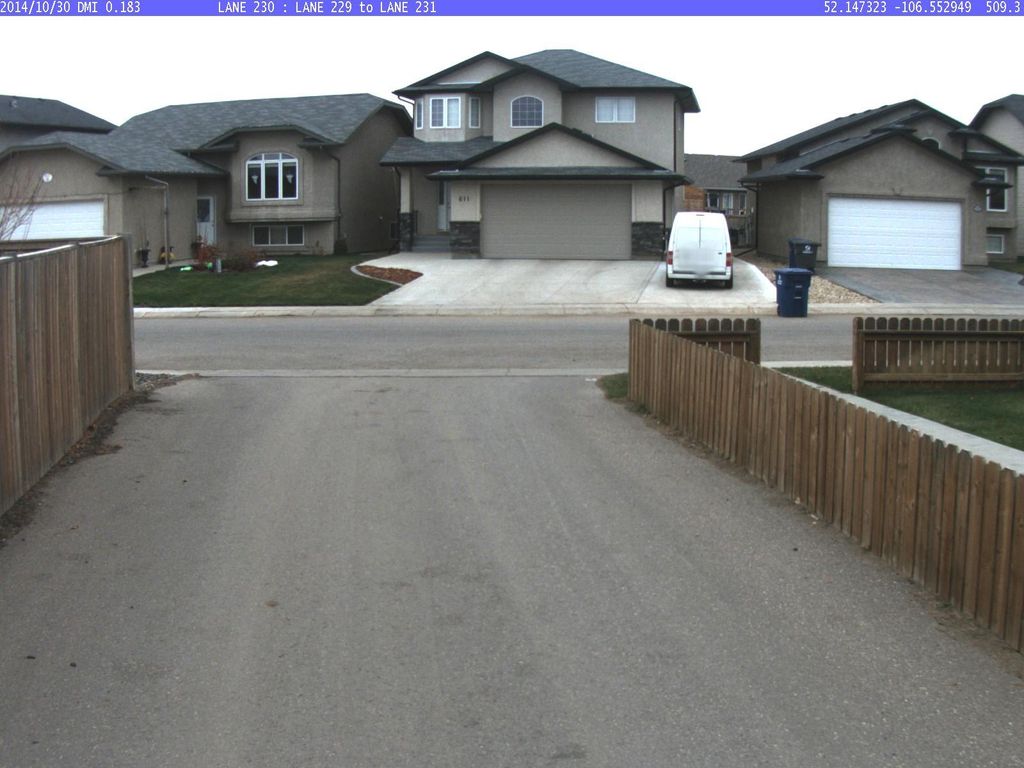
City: saskatoon